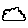
Label: cloud